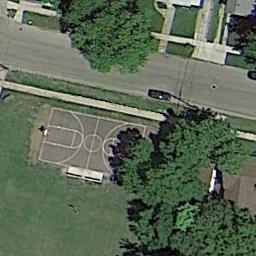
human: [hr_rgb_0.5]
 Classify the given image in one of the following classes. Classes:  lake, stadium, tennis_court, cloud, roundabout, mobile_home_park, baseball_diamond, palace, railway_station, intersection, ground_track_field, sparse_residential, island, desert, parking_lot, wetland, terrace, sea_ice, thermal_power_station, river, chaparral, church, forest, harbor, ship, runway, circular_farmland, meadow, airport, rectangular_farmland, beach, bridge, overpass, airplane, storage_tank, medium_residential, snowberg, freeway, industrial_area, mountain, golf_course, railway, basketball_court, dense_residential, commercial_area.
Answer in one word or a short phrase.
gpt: basketball_court